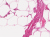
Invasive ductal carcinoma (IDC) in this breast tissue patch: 0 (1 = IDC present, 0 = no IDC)